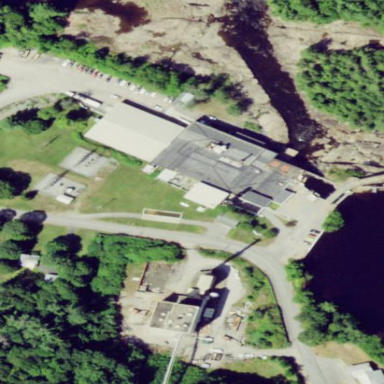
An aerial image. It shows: Building which is power plant.